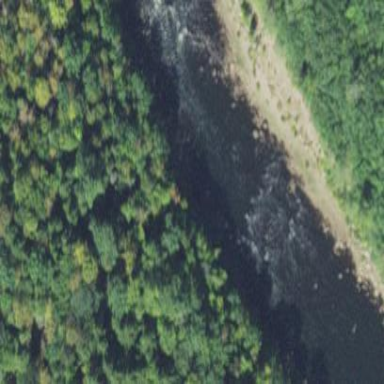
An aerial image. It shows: Scene featuring rapids in waterway.